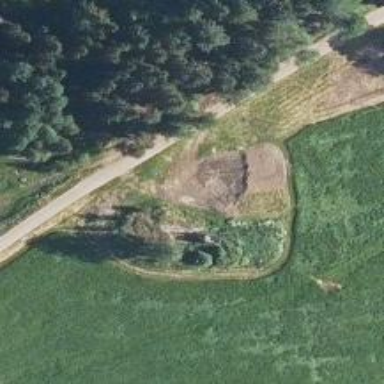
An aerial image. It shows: Bird hide located in leisure land.